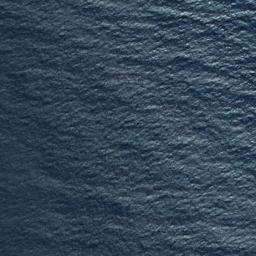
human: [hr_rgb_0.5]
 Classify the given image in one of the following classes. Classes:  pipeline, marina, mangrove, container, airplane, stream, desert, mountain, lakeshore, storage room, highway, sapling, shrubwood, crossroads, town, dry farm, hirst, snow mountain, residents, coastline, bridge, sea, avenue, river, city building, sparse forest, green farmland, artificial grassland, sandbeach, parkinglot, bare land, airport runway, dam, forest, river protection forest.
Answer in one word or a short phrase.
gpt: sea